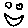
Label: smiley face